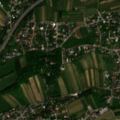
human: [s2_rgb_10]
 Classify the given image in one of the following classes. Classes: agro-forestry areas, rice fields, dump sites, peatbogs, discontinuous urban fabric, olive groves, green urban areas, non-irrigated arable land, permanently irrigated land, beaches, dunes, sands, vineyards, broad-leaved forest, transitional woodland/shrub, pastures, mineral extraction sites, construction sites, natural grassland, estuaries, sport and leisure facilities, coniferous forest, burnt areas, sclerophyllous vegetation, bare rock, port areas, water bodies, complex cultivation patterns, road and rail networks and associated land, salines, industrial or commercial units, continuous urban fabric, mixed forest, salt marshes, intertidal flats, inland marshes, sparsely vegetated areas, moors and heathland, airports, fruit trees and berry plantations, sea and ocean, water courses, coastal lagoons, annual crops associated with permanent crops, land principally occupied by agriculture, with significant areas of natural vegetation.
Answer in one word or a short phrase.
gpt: discontinuous urban fabric, vineyards, land principally occupied by agriculture, with significant areas of natural vegetation